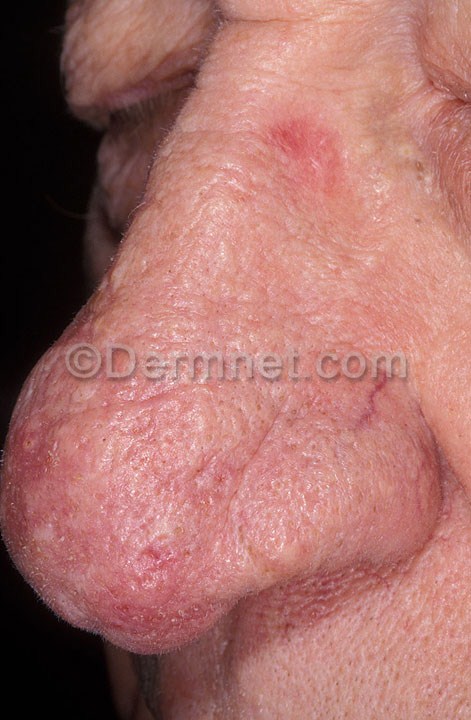
Disease: Acne and Rosacea Photos